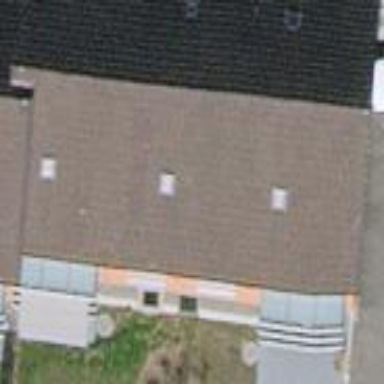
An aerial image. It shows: Apartments building with gabled tile roof.